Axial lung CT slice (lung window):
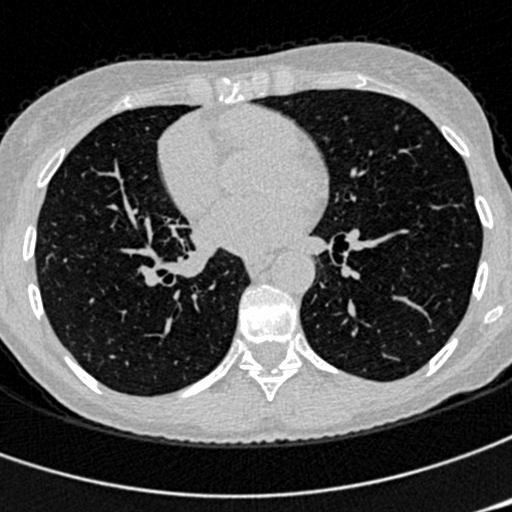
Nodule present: no